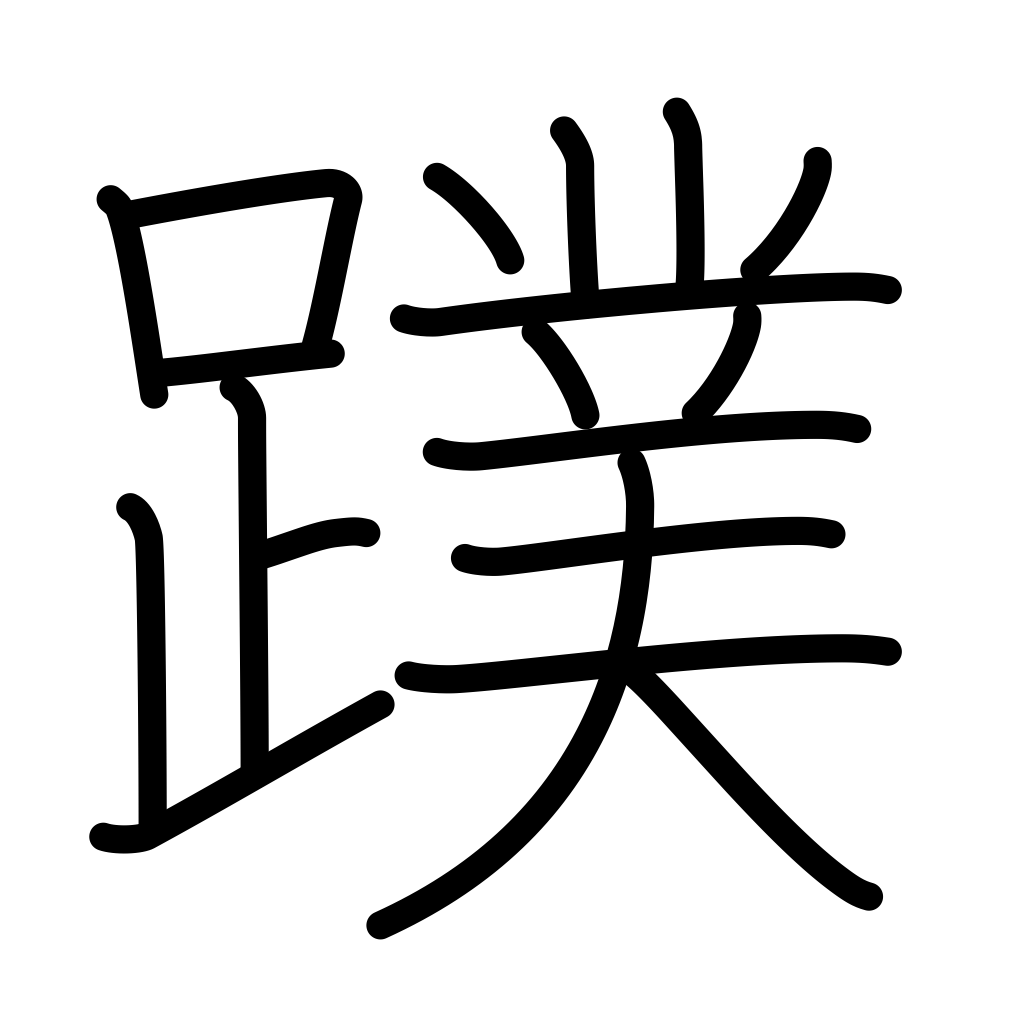
Meaning: webfoot, web